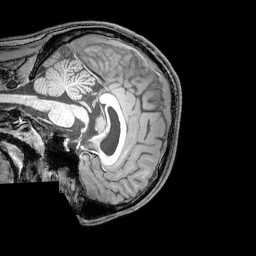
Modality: T1w
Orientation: sagittal
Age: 22
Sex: male
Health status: healthy
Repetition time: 0.081 s
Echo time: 0.037 s